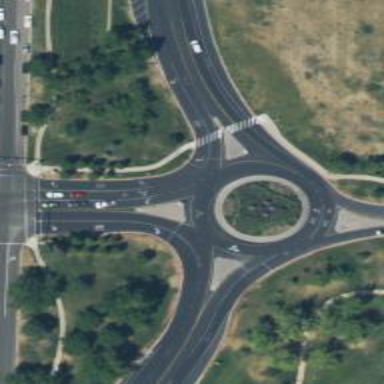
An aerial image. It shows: Tertiary road with asphalt surface leading to roundabout.